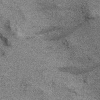
Atmospheric dust classification: not_dusty